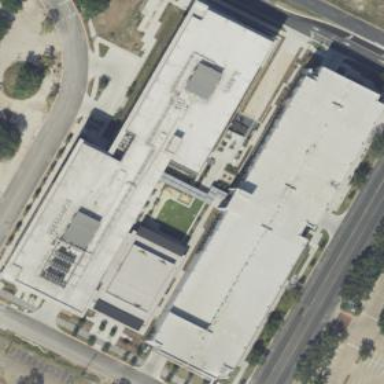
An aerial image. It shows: Government office building.